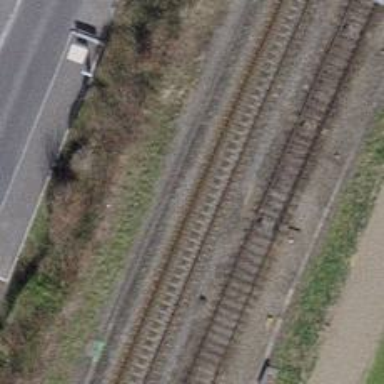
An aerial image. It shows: Railway switch.